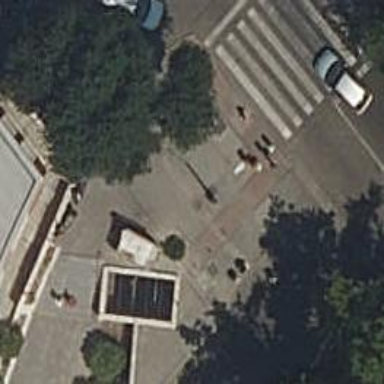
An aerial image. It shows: Sidewalk made of paving stones.